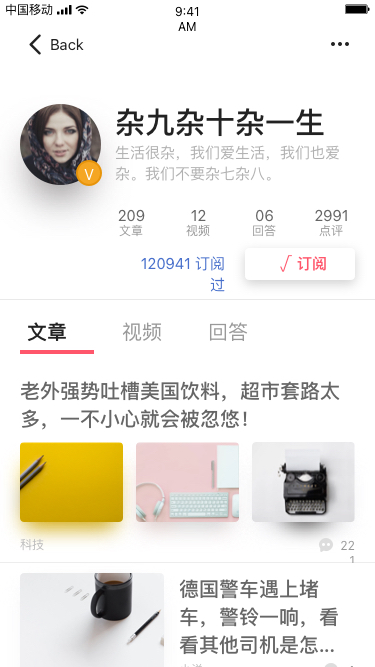
Text in this UI design:
文章
视频
回答
老外强势吐槽美国饮料，超市套路太多，一不小心就会被忽悠！
221
科技
德国警车遇上堵车，警铃一响，看看其他司机是怎...
小说
45
V
杂九杂十杂一生
生活很杂，我们爱生活，我们也爱杂。我们不要杂七杂八。
209
文章
12
视频
06
回答
2991
点评
120941 订阅过
 √  订阅
Back